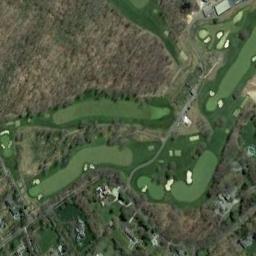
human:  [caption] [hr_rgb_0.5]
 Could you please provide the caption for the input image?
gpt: The golf course has some fairways, Barrier trees and sandpits and a forest with sage green trees is next to the golf course .

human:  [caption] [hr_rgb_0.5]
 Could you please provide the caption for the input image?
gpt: There are many bunkers and paths on a large green lawn on the golf course, Many lined trees and many buildings .

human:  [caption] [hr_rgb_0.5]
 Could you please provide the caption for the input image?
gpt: Many trees are near the golf course .

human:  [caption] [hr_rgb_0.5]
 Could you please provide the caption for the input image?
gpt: There are two large bunkers and two paths .

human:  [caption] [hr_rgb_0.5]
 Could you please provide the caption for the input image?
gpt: There are many brown trees and some bunkers on the golf course .